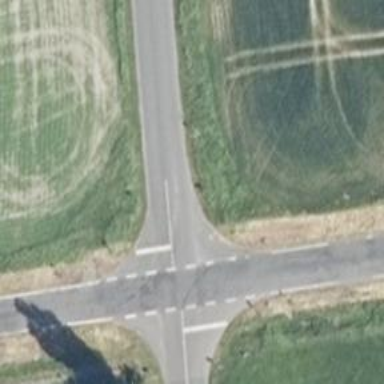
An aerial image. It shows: Stop road.